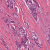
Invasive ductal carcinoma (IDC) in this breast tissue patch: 1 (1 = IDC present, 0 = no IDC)